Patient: sex M, age 37
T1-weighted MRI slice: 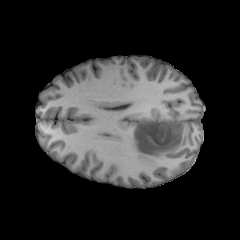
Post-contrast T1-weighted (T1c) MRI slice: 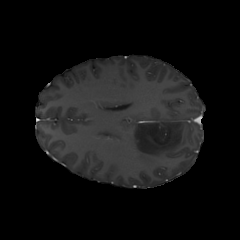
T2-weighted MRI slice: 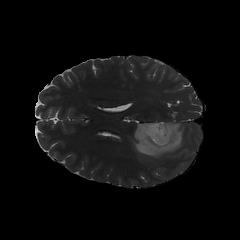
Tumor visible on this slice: yes
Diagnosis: Astrocytoma, IDH-mutant
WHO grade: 2